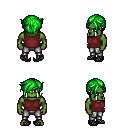
a pixel art fantasy rpg character, male body template, orc, green skin, maroon sleeveless shirt, metal pants, green pixie cut hairstyle, ghillies, four views (front, back, left, right), 2x2 character sprite sheet, small pixel art, hard edges, no anti-aliasing